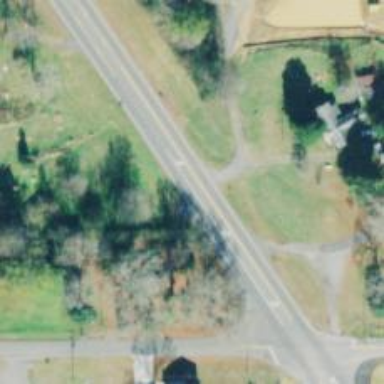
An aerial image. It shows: Asphalt road classified as primary highway.